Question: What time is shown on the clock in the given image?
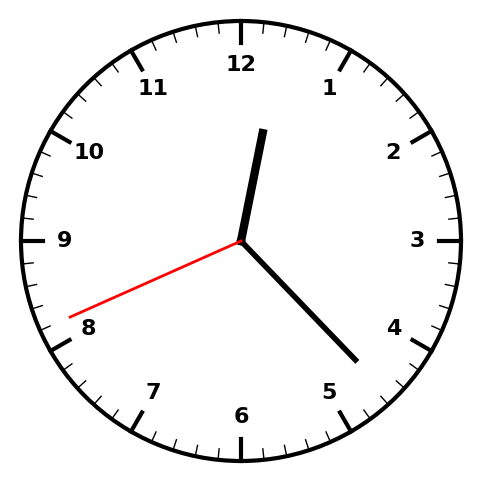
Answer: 12:22:41